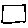
Label: square